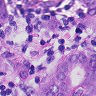
Metastatic tissue present: yes